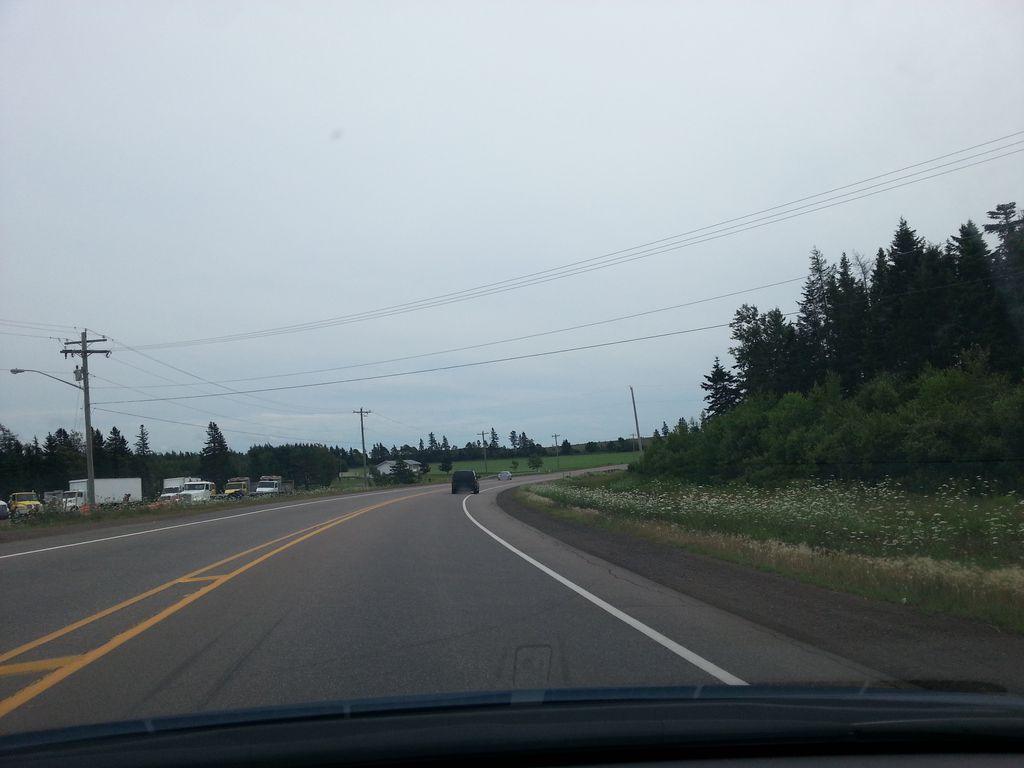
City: charlottetown